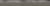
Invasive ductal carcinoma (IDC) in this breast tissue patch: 0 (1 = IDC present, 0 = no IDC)